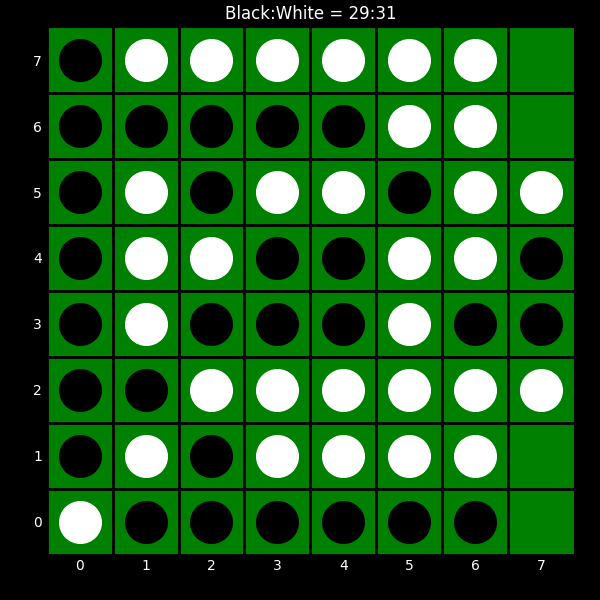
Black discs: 29
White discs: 31